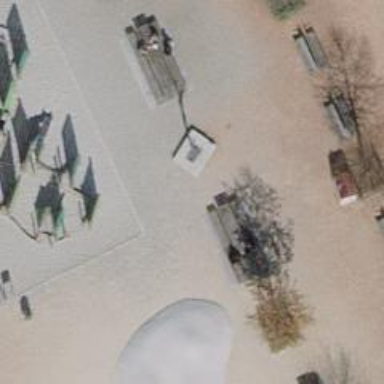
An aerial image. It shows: Picnic table located in leisure land area.